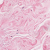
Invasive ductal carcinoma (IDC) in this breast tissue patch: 0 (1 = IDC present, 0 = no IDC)